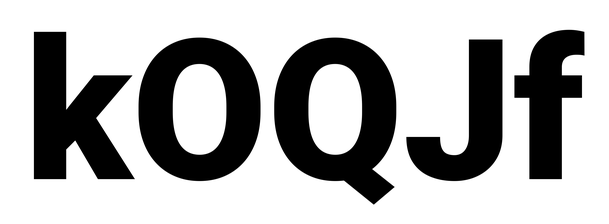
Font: Roboto_Black